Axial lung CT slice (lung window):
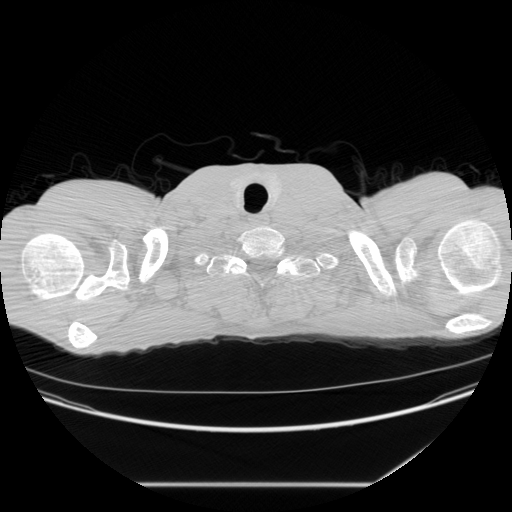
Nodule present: no